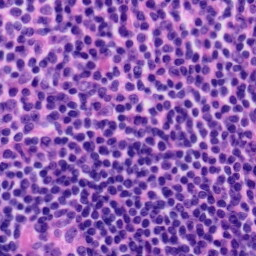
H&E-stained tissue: Tonsil